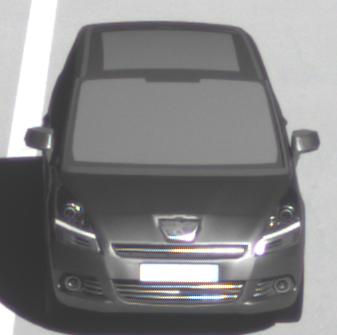
Make: Peugeot
Model: 5008 120 VTi
Detailed model: 5008 (I) Van
Model produced from: 2009/10
Model produced until: 2011/07
Doors: 5
Color: gray
Road condition: dry road
Daytime: midday
Contrast: high contrast